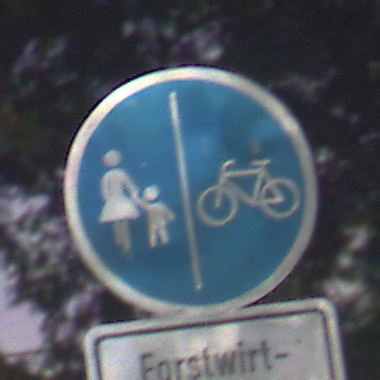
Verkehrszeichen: GetrennterRadUndGehwegRadwegRechts
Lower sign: BesondereFahrzeugeUndTransportgueter7
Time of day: Night
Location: Outdoor (Suburban)
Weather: PartlyCloudy
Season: NotSpecified
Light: Artificial